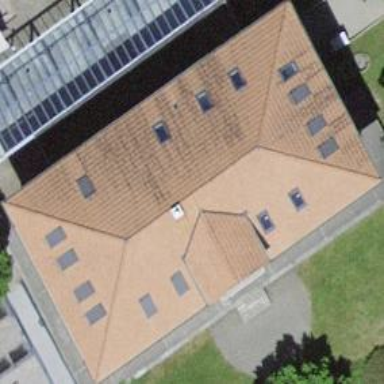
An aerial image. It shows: School building with hipped roof design.